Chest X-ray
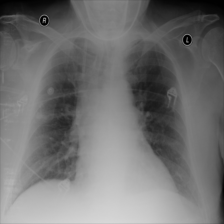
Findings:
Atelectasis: negative
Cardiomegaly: negative
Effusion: negative
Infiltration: negative
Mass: negative
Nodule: negative
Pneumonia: negative
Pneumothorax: negative
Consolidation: negative
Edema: negative
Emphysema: negative
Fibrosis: negative
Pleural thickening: negative
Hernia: negative